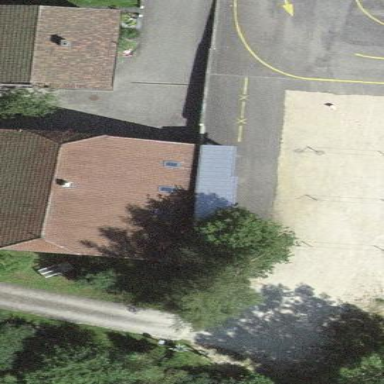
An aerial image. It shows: Detached building.